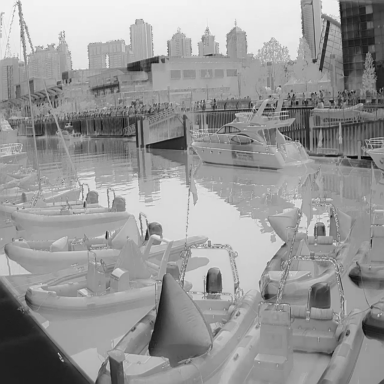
There are eight objects shown in the infrared image, including seven canoes, and a sailboat.